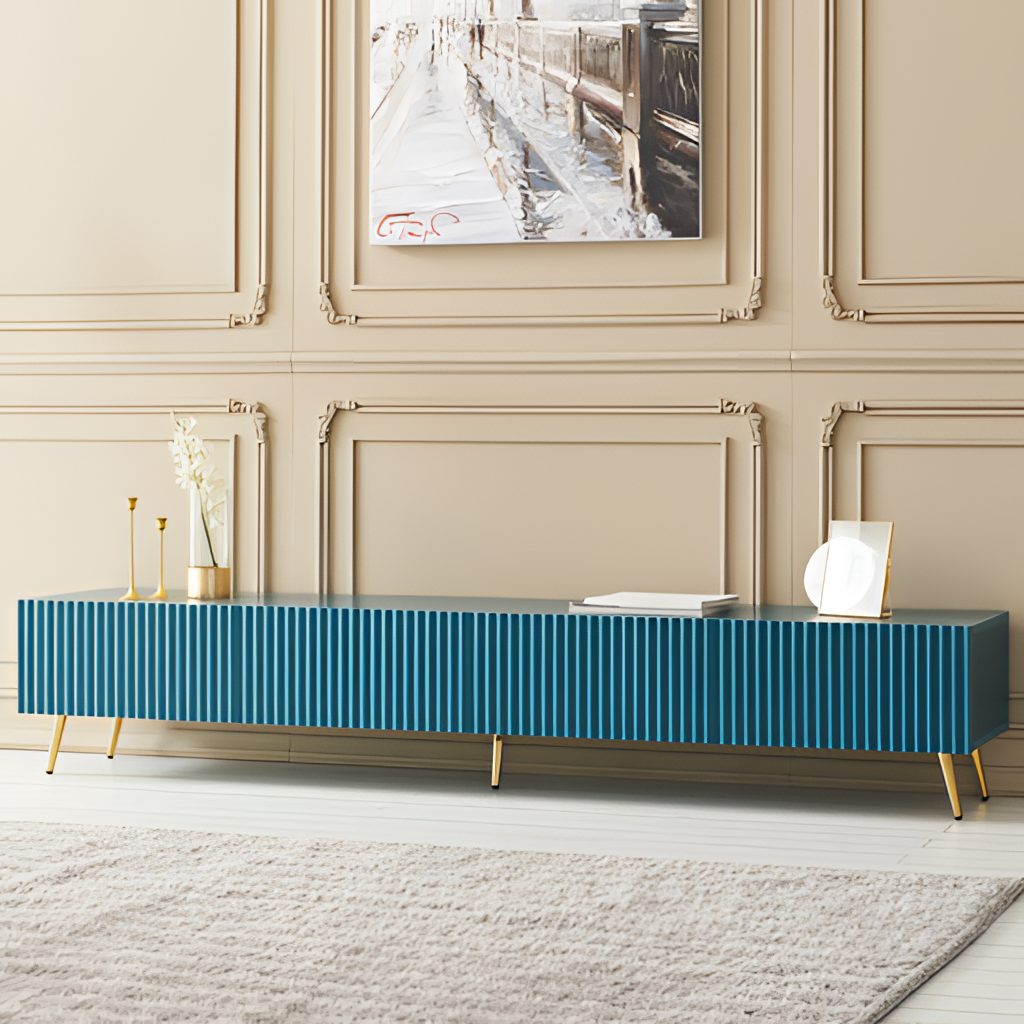
blue wood sideboard, living room, contemporary, carpet flooring, with textured pattern, wood wallpaper, with solid pattern